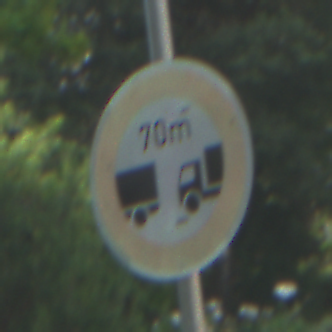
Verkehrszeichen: VerbotUnterschreitenMindestabstand
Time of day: MorningAfternoon
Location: Outdoor (Urban)
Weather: PartlyCloudy
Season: NotSpecified
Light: Natural